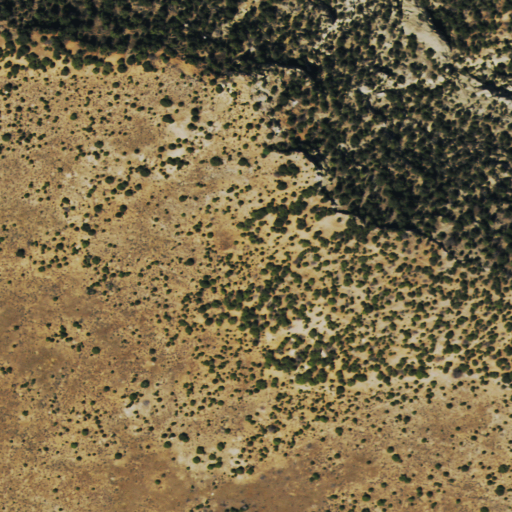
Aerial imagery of valley in Colorado named Juniper Canyon containing shrub and evergreen forest